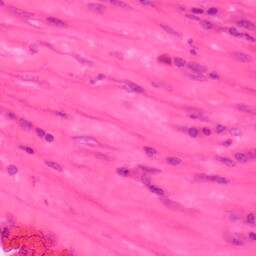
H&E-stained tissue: Colon